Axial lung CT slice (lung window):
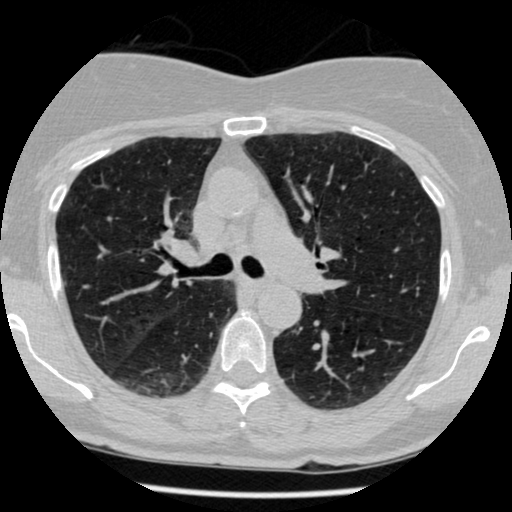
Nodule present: no